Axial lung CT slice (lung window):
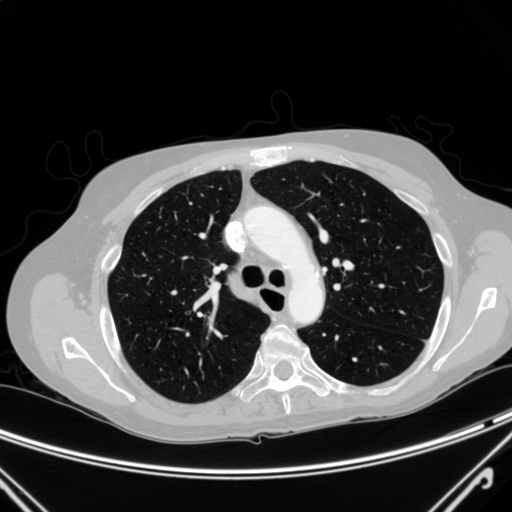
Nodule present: no